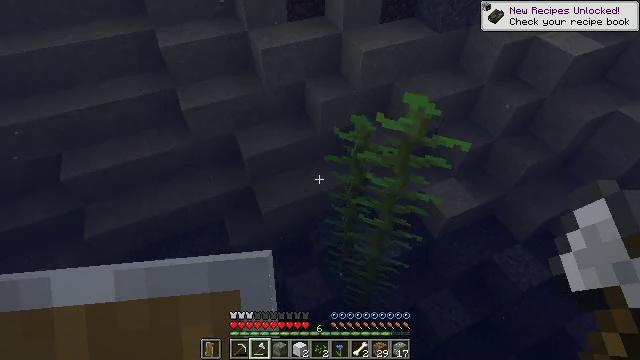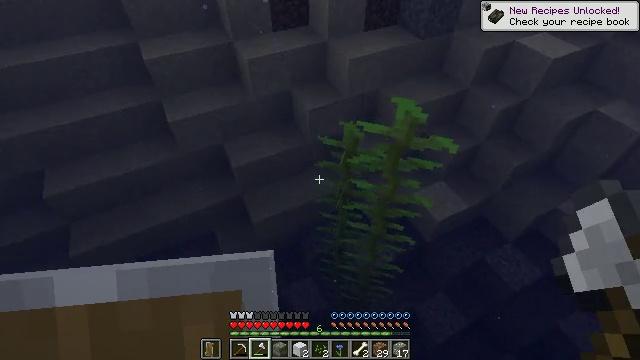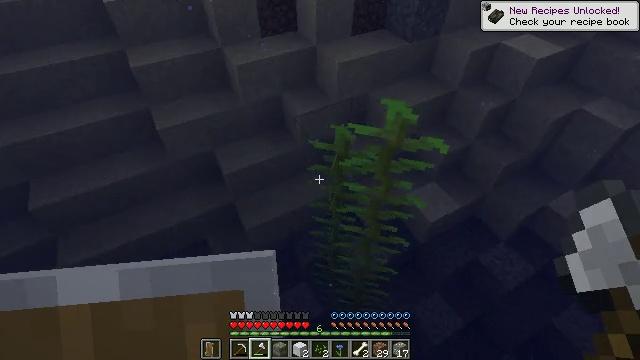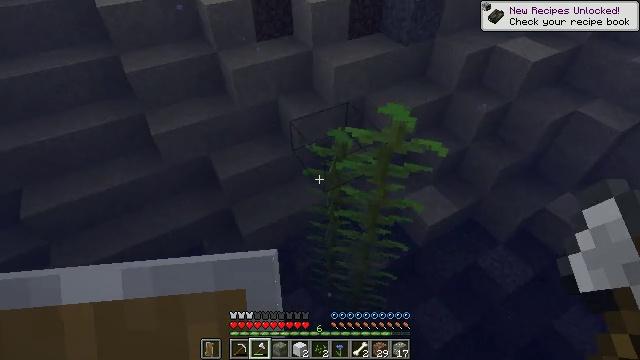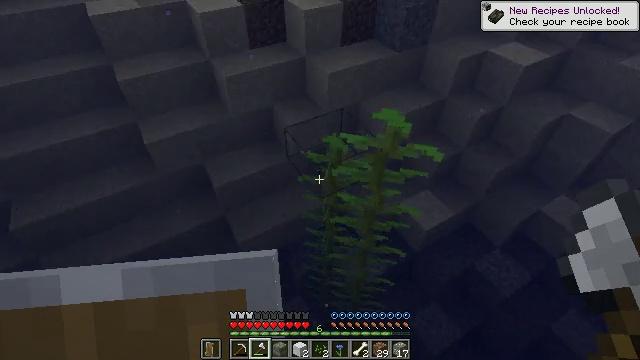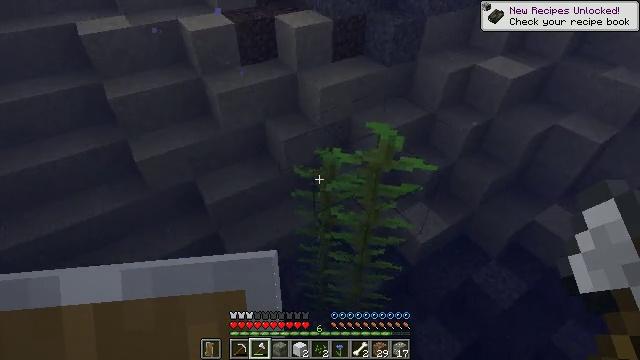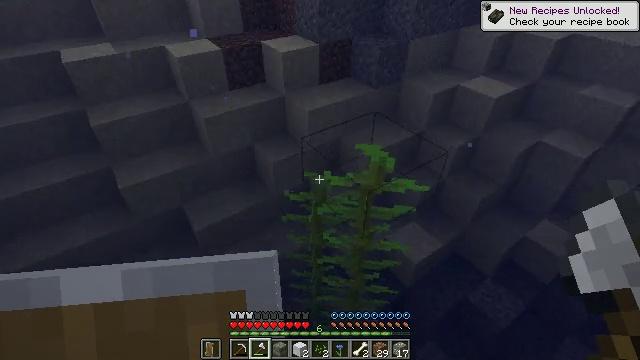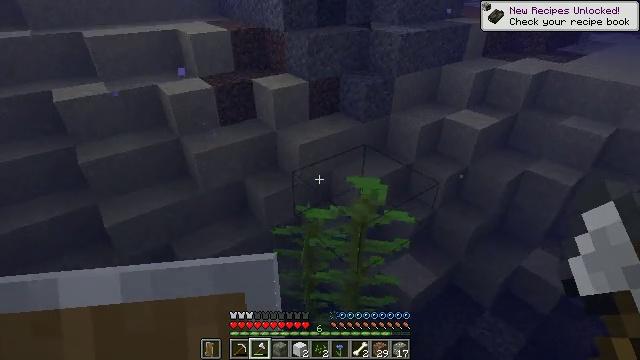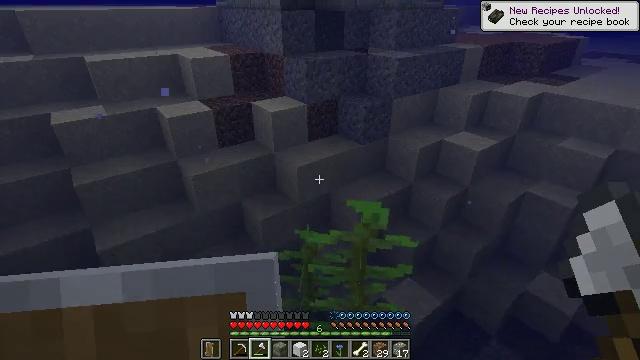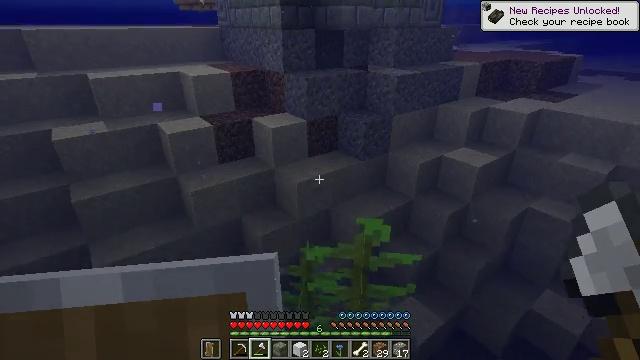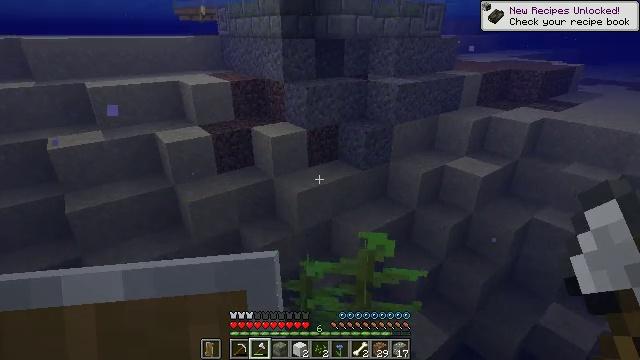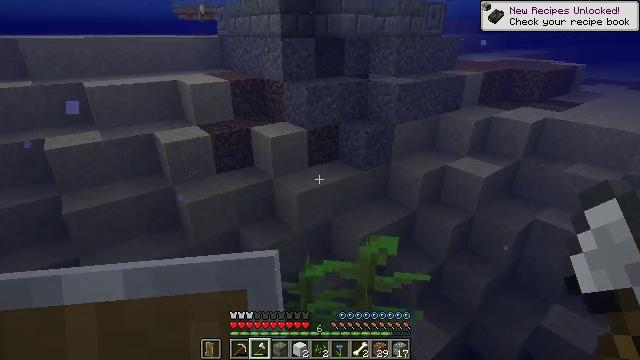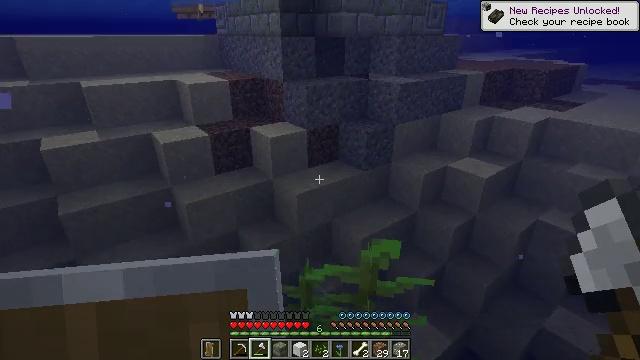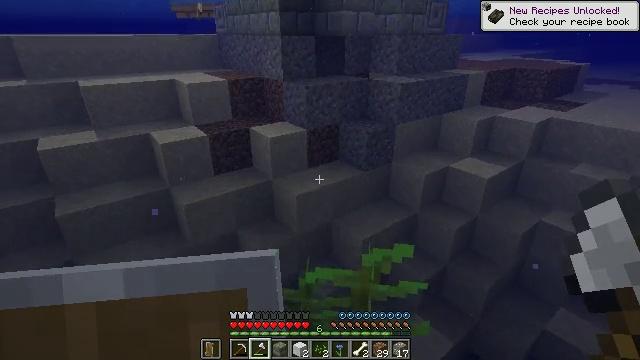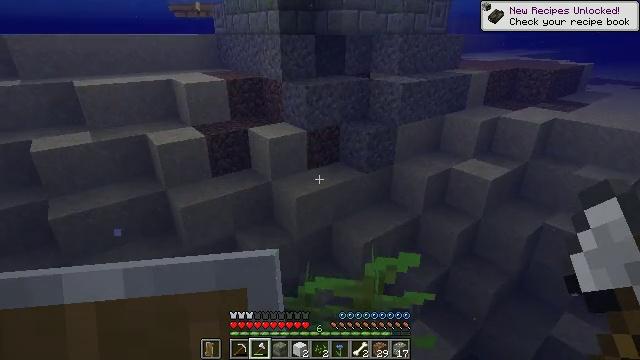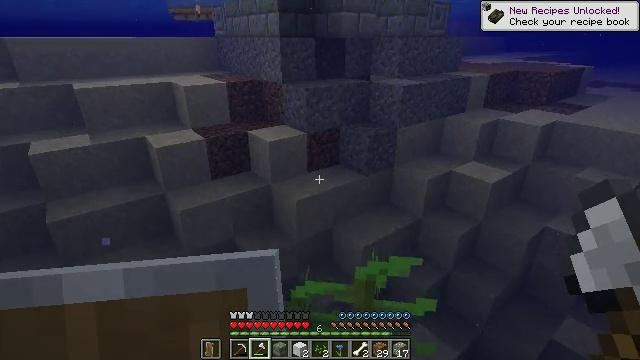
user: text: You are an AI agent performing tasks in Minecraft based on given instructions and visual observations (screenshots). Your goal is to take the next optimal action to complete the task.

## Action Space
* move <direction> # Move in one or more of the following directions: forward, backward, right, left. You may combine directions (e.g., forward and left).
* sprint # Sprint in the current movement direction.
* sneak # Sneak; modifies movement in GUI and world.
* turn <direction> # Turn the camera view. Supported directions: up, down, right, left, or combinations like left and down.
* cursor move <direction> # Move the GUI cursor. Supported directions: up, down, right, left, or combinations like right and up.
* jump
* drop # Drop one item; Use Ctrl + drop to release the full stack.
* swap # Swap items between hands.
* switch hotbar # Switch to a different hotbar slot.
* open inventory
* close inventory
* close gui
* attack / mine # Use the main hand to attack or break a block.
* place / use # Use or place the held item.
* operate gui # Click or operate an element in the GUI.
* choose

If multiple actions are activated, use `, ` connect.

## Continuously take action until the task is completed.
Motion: motion action
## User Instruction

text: Collect gravel for your inventory.
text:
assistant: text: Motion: turn right and up
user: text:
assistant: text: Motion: move forward, turn right
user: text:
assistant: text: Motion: move forward
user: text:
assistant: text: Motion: move forward, turn right and up
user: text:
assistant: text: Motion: move forward, turn right and up
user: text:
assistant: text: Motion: move forward, turn right and up
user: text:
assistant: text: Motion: move forward, turn right and up
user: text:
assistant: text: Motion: move forward, turn up
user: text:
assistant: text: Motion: move forward, turn up
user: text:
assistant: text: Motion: move forward, turn up
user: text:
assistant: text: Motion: move forward
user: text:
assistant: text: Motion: move forward
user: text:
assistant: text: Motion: move forward
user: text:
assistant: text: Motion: move forward
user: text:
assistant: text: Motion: move forward
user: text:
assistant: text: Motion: move forward
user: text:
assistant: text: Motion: move forward
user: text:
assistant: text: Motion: move forward, turn right and up
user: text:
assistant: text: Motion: move forward, turn right and up
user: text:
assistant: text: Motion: move forward, turn right and up
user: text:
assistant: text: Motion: move forward
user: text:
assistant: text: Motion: move forward
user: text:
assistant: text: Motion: move forward
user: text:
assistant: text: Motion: move forward
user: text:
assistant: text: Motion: move forward
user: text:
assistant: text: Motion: move forward
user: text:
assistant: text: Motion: move forward
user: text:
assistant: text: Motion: move forward
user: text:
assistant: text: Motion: move forward
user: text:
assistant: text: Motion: move forward